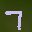
Label: 7